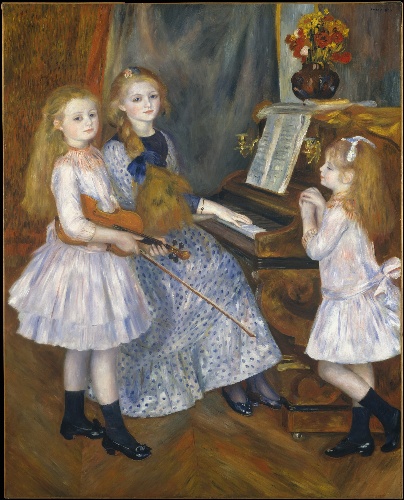
Title: The Daughters of Catulle Mendès, Huguette (1871–1964), Claudine (1876–1937), and Helyonne (1879–1955)
Artist: Auguste Renoir
Artist bio: French, Limoges 1841–1919 Cagnes-sur-Mer
Date: 1888
Object type: Painting
Classification: Paintings
Medium: Oil on canvas
Dimensions: 63 3/4 x 51 1/8 in. (161.9 x 129.9 cm)
Department: European Paintings
Credit line: The Walter H. and Leonore Annenberg Collection, Gift of Walter H. and Leonore Annenberg, 1998, Bequest of Walter H. Annenberg, 2002
Accession year: 1998
Repository: Metropolitan Museum of Art, New York, NY
Tags: Girls|Pianos|Violins|Music|Portraits